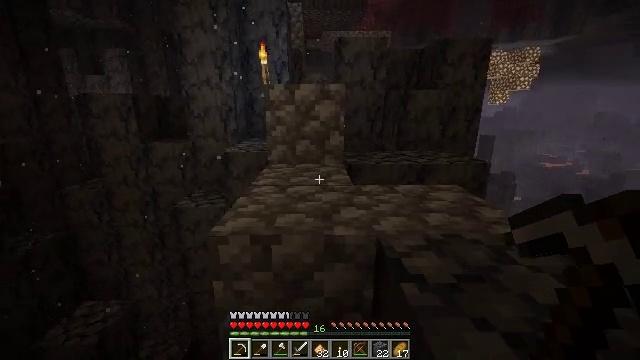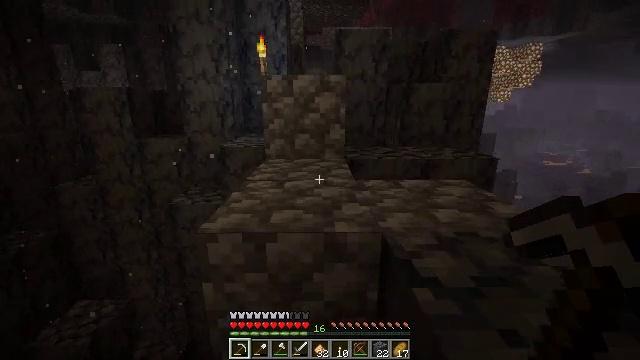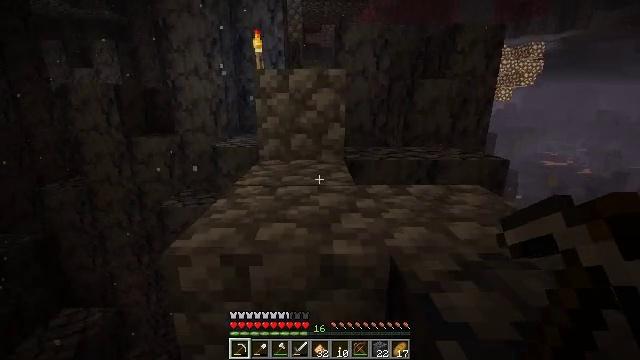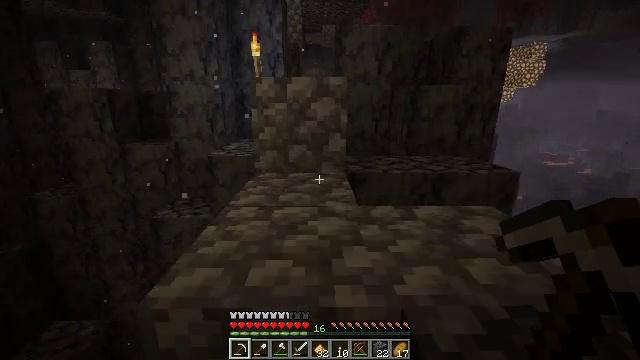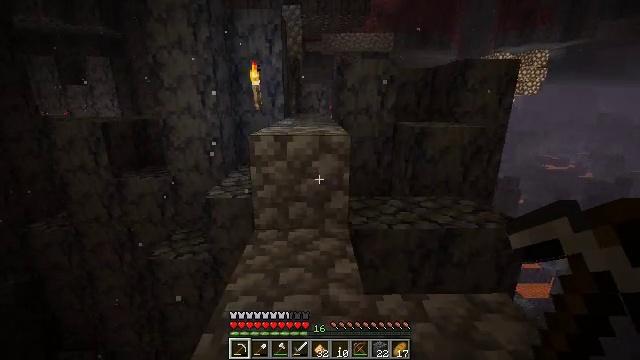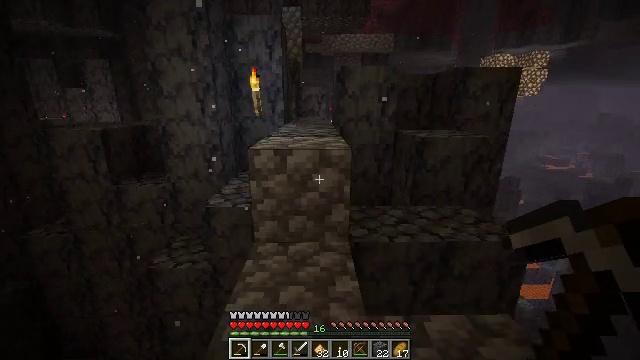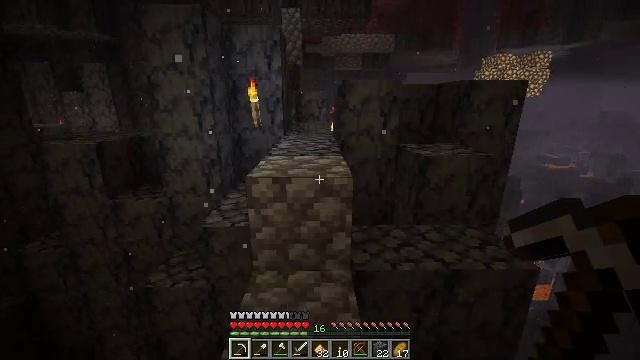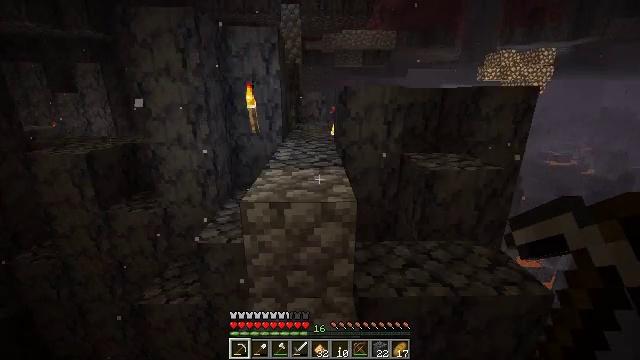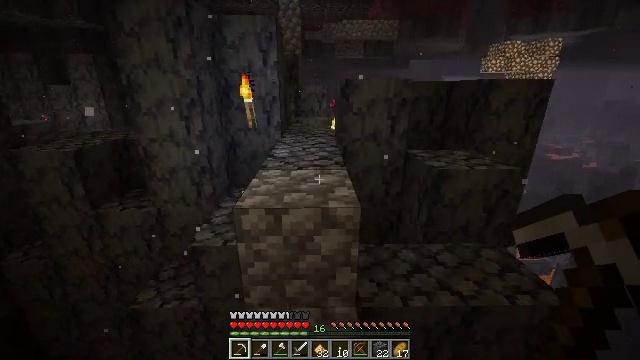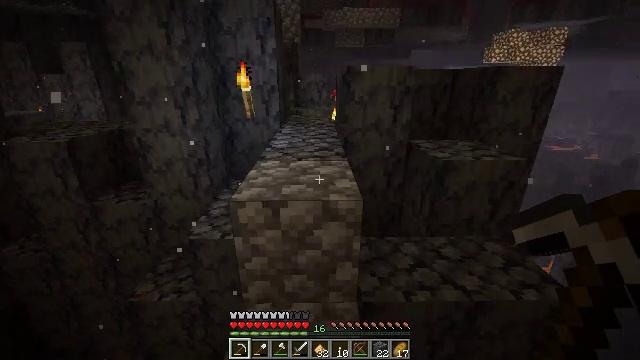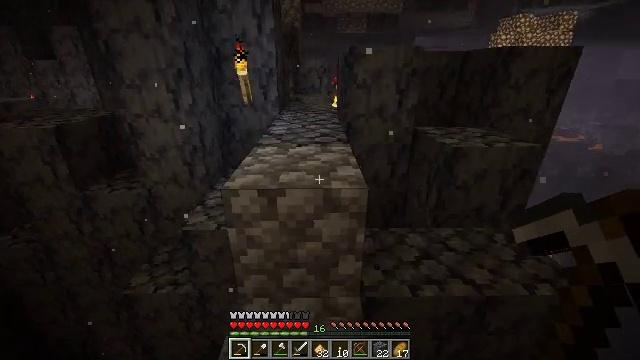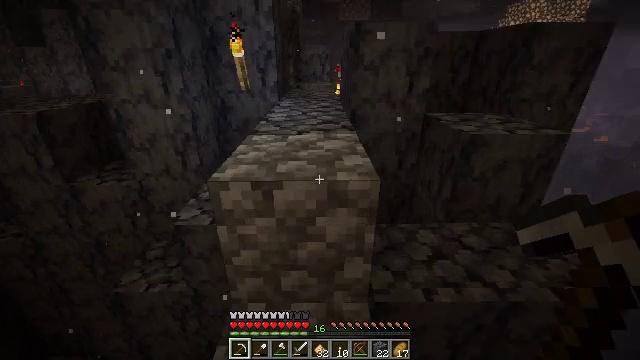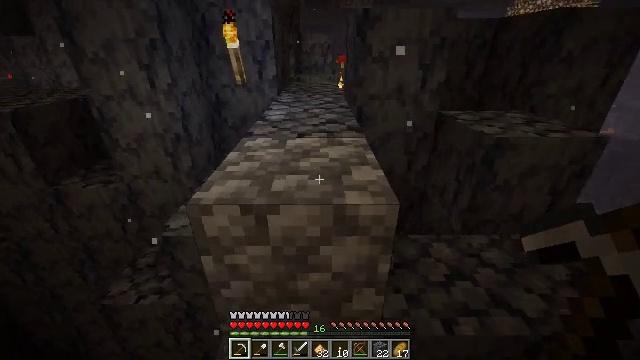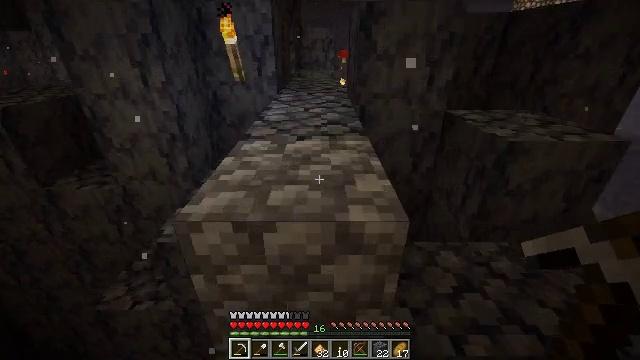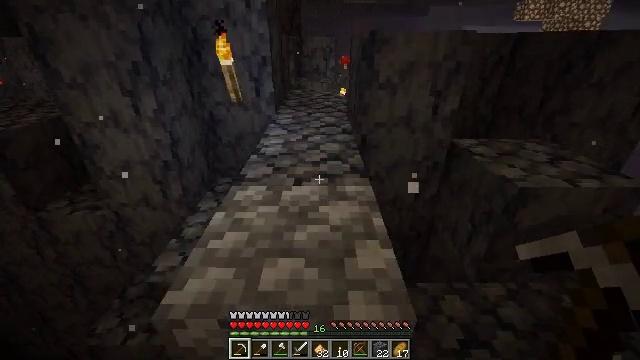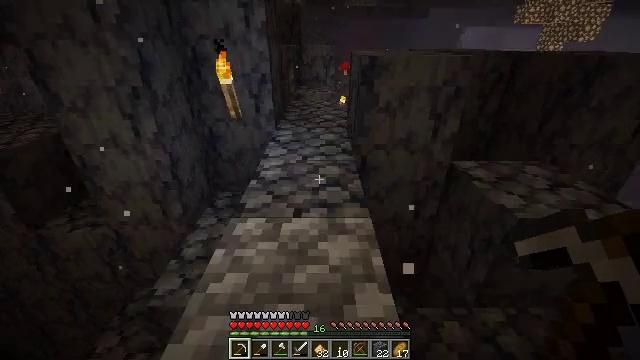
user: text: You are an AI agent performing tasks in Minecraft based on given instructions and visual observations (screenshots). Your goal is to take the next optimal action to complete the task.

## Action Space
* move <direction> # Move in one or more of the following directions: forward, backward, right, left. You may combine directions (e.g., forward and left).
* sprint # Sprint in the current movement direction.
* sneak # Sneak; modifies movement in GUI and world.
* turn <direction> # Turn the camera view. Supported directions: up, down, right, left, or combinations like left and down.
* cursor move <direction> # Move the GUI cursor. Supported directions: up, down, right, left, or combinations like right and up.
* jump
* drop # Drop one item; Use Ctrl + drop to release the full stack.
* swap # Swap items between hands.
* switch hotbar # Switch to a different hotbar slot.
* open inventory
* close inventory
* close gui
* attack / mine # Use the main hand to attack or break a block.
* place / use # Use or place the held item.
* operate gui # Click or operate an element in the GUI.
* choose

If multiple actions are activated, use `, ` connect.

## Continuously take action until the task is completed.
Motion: motion action
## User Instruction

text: Collect basalt for building.
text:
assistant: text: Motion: move forward
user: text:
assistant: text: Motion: move forward
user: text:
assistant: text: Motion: move forward, jump
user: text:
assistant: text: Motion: move forward, jump
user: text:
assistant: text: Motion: move forward, jump
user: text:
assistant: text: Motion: move forward, jump
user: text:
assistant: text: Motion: move forward, turn down, jump
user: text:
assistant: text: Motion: move forward, turn down
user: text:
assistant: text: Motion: move forward, turn down
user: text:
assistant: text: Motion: move forward, turn down
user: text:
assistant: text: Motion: move forward, turn down
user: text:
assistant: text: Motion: move forward, turn down
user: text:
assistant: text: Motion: move forward
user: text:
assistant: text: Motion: move forward, jump
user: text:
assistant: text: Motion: move forward, jump
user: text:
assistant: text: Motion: move forward, jump
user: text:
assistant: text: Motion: move forward, jump
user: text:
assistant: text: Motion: move forward, jump
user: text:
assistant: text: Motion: move forward, jump
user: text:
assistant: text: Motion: move forward
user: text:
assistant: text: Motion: move forward
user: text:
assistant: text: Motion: move forward
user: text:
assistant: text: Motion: move forward
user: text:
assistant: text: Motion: move forward
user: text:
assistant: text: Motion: move forward
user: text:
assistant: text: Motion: move forward
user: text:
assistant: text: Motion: move forward
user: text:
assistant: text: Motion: move forward
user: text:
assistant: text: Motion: move forward, turn down
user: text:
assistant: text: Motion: move forward, turn down